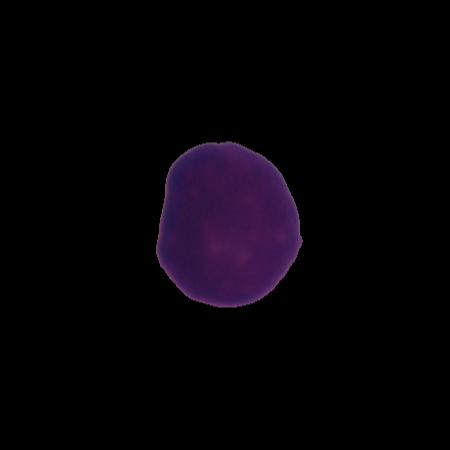
Label: healthy